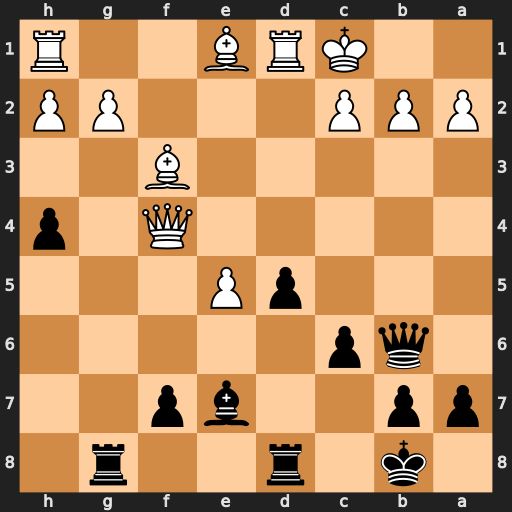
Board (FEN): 1k1r2r1/pp2bp2/1qp5/3pP3/5Q1p/5B2/PPP3PP/2KRB2R
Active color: b
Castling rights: -
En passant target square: -
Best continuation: Bg5 Qxg5 Rxg5